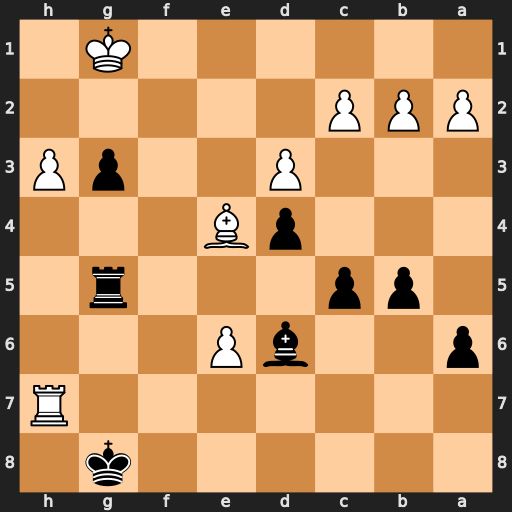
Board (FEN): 6k1/7R/p2bP3/1pp3r1/3pB3/3P2pP/PPP5/6K1
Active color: b
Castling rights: -
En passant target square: -
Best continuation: g2 Bxg2 Kxh7